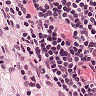
Metastatic tissue present: yes